Question: My graph changes, i know this cause the Y axis changes it's limits. But the tooltip for each bar is the same, no matter if i change the daterange.
As you see, it says: "Total number of Sessions: 11,610" for the "Directo" source. This is for the entire month of Dicember. However, if i change the dates from: "2014-12-01" to "2014-12-01", to see the data just for the first day of dicember, the bars change, but the tool tip keeps saying: "Total number of Sessions: 11,610" for "Directo".
I think it is a problem with my "mysessions" function fot the tool tip part, that does not recognize the subset for the data when daterangeInput change. But cannot figure it out.

My server.R: ### You can see my data from "dput()" at the end.
'''
library(dplyr)
library(ggvis)
library(shiny)
Visitas_Por_Fuente <- read.csv("D:\RCoursera\Star- App3\Visitas_Por_Fuente_Dic.csv") ## Call it from a CSV file, but you can see the dput() data at the end of the post.
Visitas_Por_Fuente$date <- as.Date(Visitas_Por_Fuente$date)
shinyServer(
function(input, output, session){
myData <- reactive({
# Filter the data based on user selection month
date_seq <- seq(input$dates[1], input$dates[2], by = "day")
EvolucionVisitas <- filter(Visitas_Por_Fuente, date %in% date_seq)
return(EvolucionVisitas)
})
############# Evolucion de las visitas ##############################################
#####################################################################################**
myvis <- reactive({
EvolucionVisitas <- myData()
mysessions <- function(x) {
if(is.null(x)) return(NULL)
# compute the total number of sessions of the "Fuente" type that is hovered over
total_sessions <- sum(EvolucionVisitas[EvolucionVisitas$Fuentes == x$Fuentes, "sessions"])
# format the value with prettyNum if you like:
paste0("Total number of Sessions:", "&nbsp;",
prettyNum(total_sessions, big.mark=",",scientific=F))
}
outvis <-
EvolucionVisitas %>%
ggvis(~Fuentes, ~sessions) %>%
layer_bars(width = 0.8, fill = ~Fuentes) %>%
add_tooltip(mysessions ,"hover")
return(outvis)
})
myvis %>% bind_shiny("EvolucionVisitas")
}
)
'''
My ui.R:
'''
library(shiny)
library(ggvis)
shinyUI(
# Use a fluid Bootstrap layout
fluidPage(
# Give the page a title
br(),
br(),
titlePanel("Visitas por fuente"),
# Generate a row with a sidebar
sidebarLayout(
# Define the sidebar with one input
sidebarPanel(
dateRangeInput("dates", label = h3("Date range"),
start = "2014-12-01", end = "2014-12-31")
),
mainPanel(
tabsetPanel(
tabPanel('Evolucion de las visitas',
ggvisOutput("EvolucionVisitas"))
)
)
)
)
)
'''
My data: #needed to convert using as.data.frame. Something is going on with the group_by function from dplyr.
'''
as.data.frame(structure(list(date = structure(c(<PHONE>, <PHONE>, <PHONE>,
<PHONE>, <PHONE>, <PHONE>, <PHONE>, <PHONE>, <PHONE>,
<PHONE>, <PHONE>, <PHONE>, <PHONE>, <PHONE>, <PHONE>,
<PHONE>, <PHONE>, <PHONE>, <PHONE>, <PHONE>, <PHONE>,
<PHONE>, <PHONE>, <PHONE>, <PHONE>, <PHONE>, <PHONE>,
<PHONE>, <PHONE>, <PHONE>, <PHONE>, <PHONE>, <PHONE>,
<PHONE>, <PHONE>, <PHONE>, <PHONE>, <PHONE>, <PHONE>,
<PHONE>, <PHONE>, <PHONE>, <PHONE>, <PHONE>, <PHONE>,
<PHONE>, <PHONE>, <PHONE>, <PHONE>, <PHONE>, <PHONE>,
<PHONE>, <PHONE>, <PHONE>, <PHONE>, <PHONE>, <PHONE>,
<PHONE>, <PHONE>, <PHONE>, <PHONE>, <PHONE>, <PHONE>,
<PHONE>, <PHONE>, <PHONE>, <PHONE>, <PHONE>, <PHONE>,
<PHONE>, <PHONE>, <PHONE>, <PHONE>, <PHONE>, <PHONE>,
<PHONE>, <PHONE>, <PHONE>, <PHONE>, <PHONE>, <PHONE>,
<PHONE>, <PHONE>, <PHONE>, <PHONE>, <PHONE>, <PHONE>,
<PHONE>, <PHONE>, <PHONE>, <PHONE>, <PHONE>, <PHONE>,
<PHONE>, <PHONE>, <PHONE>, <PHONE>, <PHONE>, <PHONE>,
<PHONE>, <PHONE>, <PHONE>, <PHONE>, <PHONE>, <PHONE>,
<PHONE>, <PHONE>, <PHONE>, <PHONE>, <PHONE>, <PHONE>,
<PHONE>, <PHONE>, <PHONE>, <PHONE>, <PHONE>, <PHONE>,
<PHONE>, <PHONE>, <PHONE>, <PHONE>, <PHONE>, <PHONE>,
<PHONE>, <PHONE>, <PHONE>, <PHONE>, <PHONE>, <PHONE>,
<PHONE>, <PHONE>, <PHONE>, <PHONE>, <PHONE>, <PHONE>,
<PHONE>, <PHONE>, <PHONE>, <PHONE>, <PHONE>, <PHONE>,
<PHONE>, <PHONE>, <PHONE>, <PHONE>, <PHONE>, <PHONE>,
<PHONE>, <PHONE>, <PHONE>, <PHONE>, <PHONE>, <PHONE>,
<PHONE>, <PHONE>, <PHONE>, <PHONE>, <PHONE>, <PHONE>,
<PHONE>, <PHONE>, <PHONE>, <PHONE>, <PHONE>, <PHONE>,
<PHONE>, <PHONE>, <PHONE>, <PHONE>, <PHONE>, <PHONE>,
<PHONE>, <PHONE>, <PHONE>, <PHONE>, <PHONE>, <PHONE>,
<PHONE>, <PHONE>, <PHONE>, <PHONE>, <PHONE>, <PHONE>,
<PHONE>, <PHONE>, <PHONE>, <PHONE>, <PHONE>, <PHONE>,
<PHONE>, <PHONE>, <PHONE>, <PHONE>, <PHONE>, <PHONE>,
<PHONE>, <PHONE>, <PHONE>, <PHONE>, <PHONE>, <PHONE>,
<PHONE>, <PHONE>, <PHONE>, <PHONE>, <PHONE>, <PHONE>,
<PHONE>), class = c("POSIXct", "POSIXt"), tzone = "America/Lima"),
Fuentes = c("Adwords", "Directo", "Email", "Referencias",
"SEO", "Social Media", "Adwords", "Campanas", "Directo",
"Email", "Referencias", "SEO", "Social Media", "Adwords",
"Campanas", "Directo", "Email", "Referencias", "SEO", "Social Media",
"Adwords", "Campanas", "Directo", "Email", "Referencias",
"SEO", "Social Media", "Campanas", "Directo", "Email", "Referencias",
"SEO", "Social Media", "Adwords", "Campanas", "Directo",
"Email", "Referencias", "SEO", "Social Media", "Adwords",
"Campanas", "Directo", "Email", "Referencias", "SEO", "Social Media",
"Adwords", "Campanas", "Directo", "Email", "Referencias",
"SEO", "Social Media", "Adwords", "Campanas", "Directo",
"Email", "Referencias", "SEO", "Social Media", "Adwords",
"Campanas", "Directo", "Email", "Referencias", "SEO", "Social Media",
"Adwords", "Campanas", "Directo", "Email", "Referencias",
"SEO", "Social Media", "Adwords", "Campanas", "Directo",
"Email", "Referencias", "SEO", "Social Media", "Adwords",
"Campanas", "Directo", "Email", "Referencias", "SEO", "Social Media",
"Adwords", "Campanas", "Directo", "Email", "Referencias",
"SEO", "Social Media", "Adwords", "Campanas", "Directo",
"Email", "Referencias", "SEO", "Social Media", "Adwords",
"Campanas", "Directo", "Email", "Referencias", "SEO", "Social Media",
"Adwords", "Campanas", "Directo", "Email", "Referencias",
"SEO", "Social Media", "Adwords", "Campanas", "Directo",
"Email", "Referencias", "SEO", "Social Media", "Adwords",
"Campanas", "Directo", "Email", "Referencias", "SEO", "Social Media",
"Adwords", "Campanas", "Directo", "Email", "Referencias",
"SEO", "Social Media", "Campanas", "Directo", "Email", "Referencias",
"SEO", "Social Media", "Adwords", "Campanas", "Directo",
"Email", "Referencias", "SEO", "Social Media", "Campanas",
"Directo", "Email", "Referencias", "SEO", "Social Media",
"Adwords", "Campanas", "Directo", "Email", "Referencias",
"SEO", "Social Media", "Adwords", "Campanas", "Directo",
"Email", "Referencias", "SEO", "Social Media", "Campanas",
"Directo", "Email", "Referencias", "SEO", "Social Media",
"Campanas", "Directo", "Email", "Referencias", "SEO", "Social Media",
"Adwords", "Campanas", "Directo", "Email", "Referencias",
"SEO", "Social Media", "Campanas", "Directo", "Email", "Referencias",
"SEO", "Social Media", "Adwords", "Campanas", "Directo",
"Email", "Referencias", "SEO", "Social Media", "Directo",
"Email", "Referencias", "SEO", "Social Media"), sessions = c(10L,
326L, 18L, 527L, 999L, 52L, 3L, 7L, 324L, 19L, 498L, 933L,
44L, 5L, 12L, 363L, 15L, 546L, 1206L, 202L, 7L, 12L, 1122L,
27L, 1249L, 5168L, 607L, 17L, 432L, 22L, 527L, 1553L, 637L,
5L, 5L, 356L, 16L, 507L, 1901L, 487L, 4L, 8L, 312L, 30L,
500L, 1622L, 370L, 3L, 11L, 341L, 18L, 504L, 1312L, 352L,
2L, 13L, 1188L, 33L, 682L, 2008L, 1508L, 3L, 15L, 1086L,
36L, 646L, 2124L, 380L, 3L, 11L, 355L, 17L, 383L, 1054L,
236L, 2L, 9L, 321L, 15L, 370L, 1118L, 245L, 7L, 9L, 259L,
13L, 332L, 1261L, 230L, 3L, 7L, 539L, 9L, 626L, 2336L, 256L,
1L, 12L, 292L, 8L, 386L, 1070L, 220L, 1L, 12L, 278L, 9L,
393L, 1129L, 22L, 1L, 16L, 521L, 18L, 665L, 2400L, 20L, 1L,
13L, 204L, 7L, 258L, 789L, 11L, 2L, 12L, 253L, 6L, 277L,
803L, 9L, 1L, 4L, 262L, 8L, 324L, 960L, 9L, 3L, 442L, 15L,
516L, 1890L, 16L, 2L, 14L, 249L, 8L, 240L, 688L, 11L, 15L,
182L, 7L, 200L, 548L, 5L, 2L, 3L, 171L, 7L, 183L, 480L, 5L,
1L, 3L, 176L, 5L, 231L, 506L, 6L, 15L, 283L, 18L, 322L, 786L,
11L, 13L, 210L, 9L, 232L, 649L, 2L, 1L, 2L, 258L, 4L, 306L,
891L, 9L, 4L, 183L, 10L, 293L, 634L, 4L, 1L, 3L, 188L, 9L,
244L, 566L, 11L, 134L, 1L, 176L, 453L, 4L)), .Names = c("date",
"Fuentes", "sessions"), row.names = c(NA, -208L), class = c("grouped_df",
"tbl_df", "tbl", "data.frame"), vars = list(date), drop = TRUE))
'''
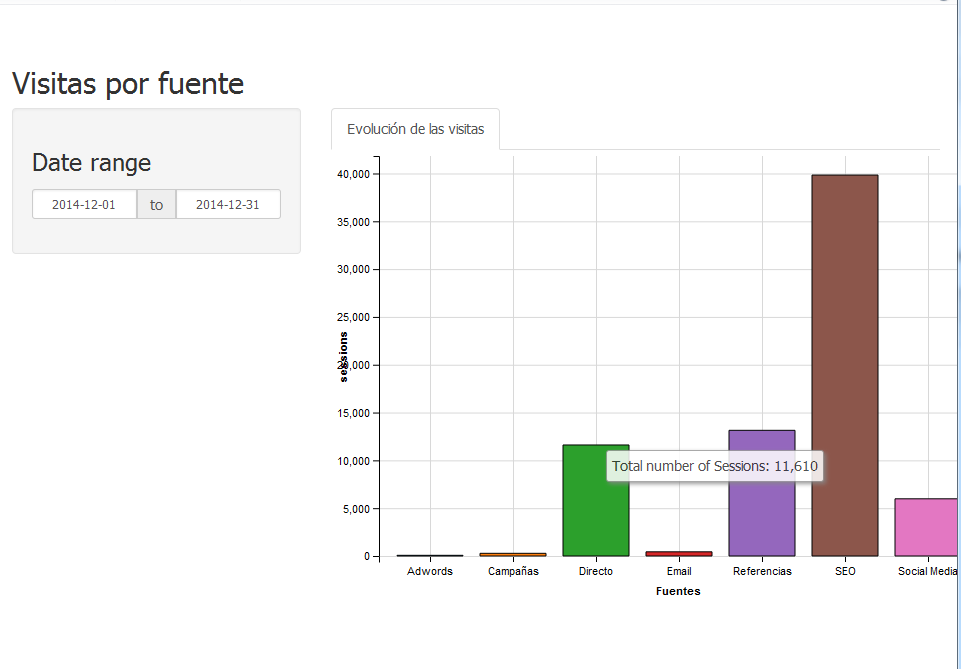
Answer: For some reason, if a custom 'tool_tip' function will be used as reactive, then the function must be defined outside of the reactive context. Even putting the function directly in the 'ggvis' code won't update with the changing data. By simply moving the 'mysessions' function above the reactive 'ggvis' plot your code will work fine.
'''
shiny::runGist("https://gist.github.com/cdeterman/cc0e4a38863edcfea3ea")
'''
I don't have a deep enough understand of the mechanics within shiny to explain why this is. You would probably need to go to the issues on the github page and see if someone there could explain this better if you are curious about the specific reason.